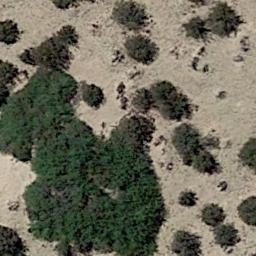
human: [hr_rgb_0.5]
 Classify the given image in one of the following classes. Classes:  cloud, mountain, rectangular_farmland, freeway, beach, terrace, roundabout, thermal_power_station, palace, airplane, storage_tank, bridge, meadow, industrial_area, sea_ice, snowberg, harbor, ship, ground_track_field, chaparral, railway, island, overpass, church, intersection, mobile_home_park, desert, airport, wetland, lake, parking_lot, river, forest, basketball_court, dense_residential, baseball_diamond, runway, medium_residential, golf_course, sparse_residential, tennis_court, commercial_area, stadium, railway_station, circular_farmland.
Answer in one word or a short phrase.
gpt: chaparral